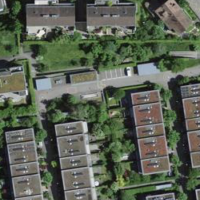
EUNIS habitat code: 55
Species observed at this site:
Sonchus asper